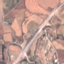
Label: Highway